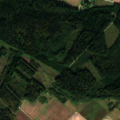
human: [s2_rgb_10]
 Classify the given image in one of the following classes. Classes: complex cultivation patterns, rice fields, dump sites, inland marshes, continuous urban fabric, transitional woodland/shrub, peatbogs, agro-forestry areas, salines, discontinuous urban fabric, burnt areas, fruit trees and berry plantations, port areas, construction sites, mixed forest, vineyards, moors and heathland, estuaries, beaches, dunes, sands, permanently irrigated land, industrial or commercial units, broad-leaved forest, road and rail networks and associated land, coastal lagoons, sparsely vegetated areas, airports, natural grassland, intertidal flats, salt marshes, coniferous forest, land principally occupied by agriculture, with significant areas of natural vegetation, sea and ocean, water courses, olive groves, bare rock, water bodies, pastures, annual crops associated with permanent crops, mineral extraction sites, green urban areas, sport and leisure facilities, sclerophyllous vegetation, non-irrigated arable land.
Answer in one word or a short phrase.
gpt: non-irrigated arable land, coniferous forest, mixed forest, transitional woodland/shrub